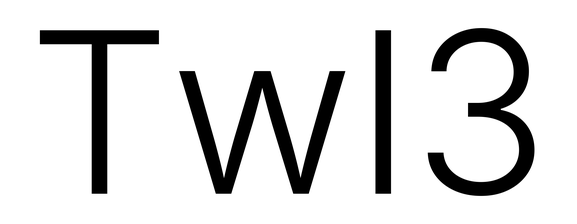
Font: Inter_Light